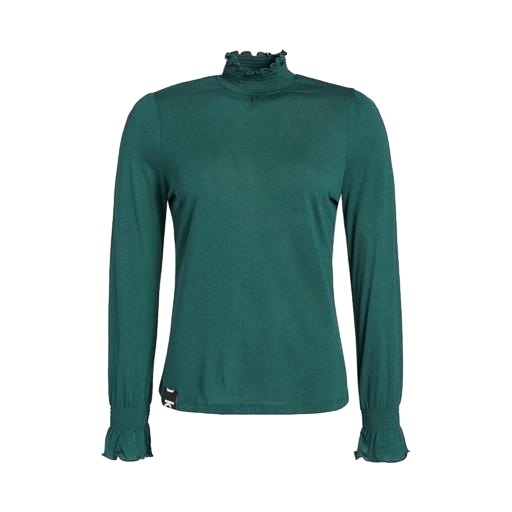
green polo-neck top, high-neck top, green plus size mock-neck top only macy, white background